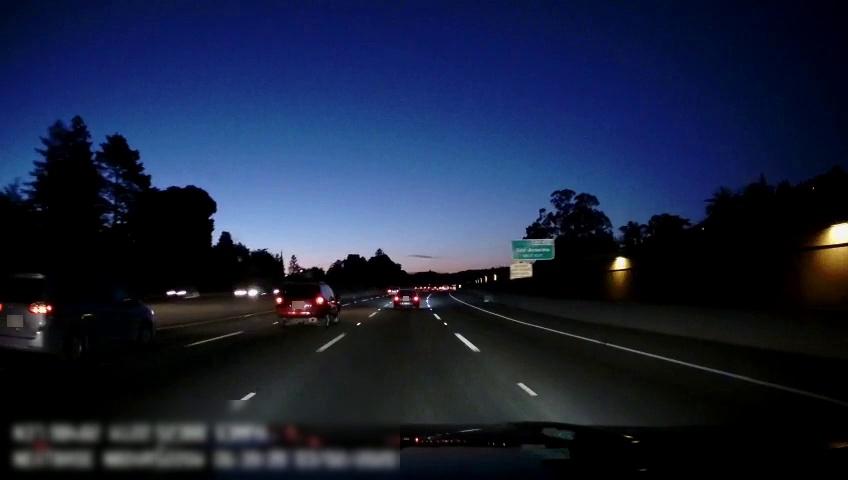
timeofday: Night
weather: Other
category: Drivable Space
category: Vehicles | Car
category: Vehicles | Car
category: Vehicles | SUV
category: Vehicles | SUV
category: Vehicles | SUV
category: Vehicles | SUV
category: Lanes | Alternate Lane
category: Lanes | Alternate Lane
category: Lanes | Current Lane
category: Lanes | Current Lane
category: Lanes | Alternate Lane
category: Traffic | Signs